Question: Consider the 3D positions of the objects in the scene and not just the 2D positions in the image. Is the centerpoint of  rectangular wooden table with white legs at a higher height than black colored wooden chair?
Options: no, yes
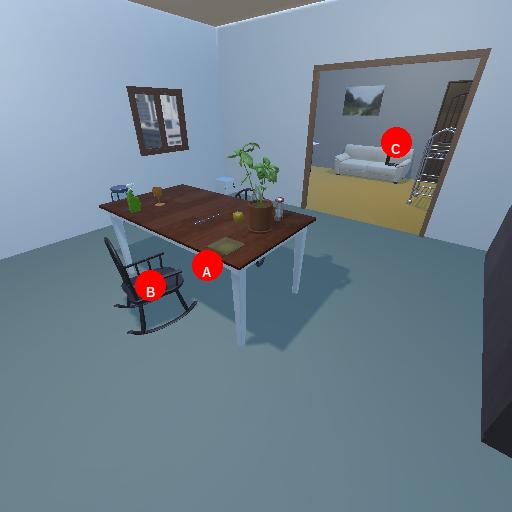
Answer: no